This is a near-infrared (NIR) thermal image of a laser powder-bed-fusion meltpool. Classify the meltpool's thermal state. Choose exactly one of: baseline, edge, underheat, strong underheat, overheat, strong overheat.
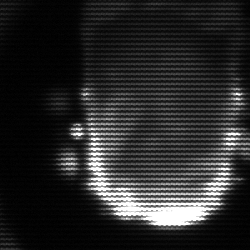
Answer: baseline